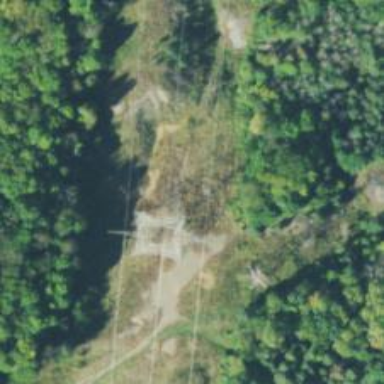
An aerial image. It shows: Lattice structure tower.